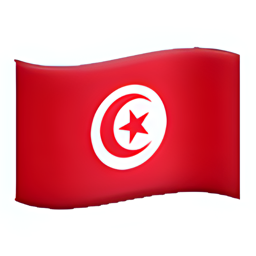
Name: flag for tunisia
Emoji: 🇹🇳
Group: Flags
Sub-group: country-flag